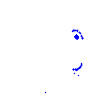
Particle: pion